Question: On my view I have a button which when pressed pops up a DatePickerDialog. The poppedup dialog has a "Done" button. When I press that button the selected date is populated into an EditText box.
Now, when I press the back button (, it still populates the date in the EditText. How do I dismiss the dialog without returning any value from it.
This is code I've got-
The activity which invokes the fragment:
'''
public class TransactionActivity extends FragmentActivity implements iRibbonMenuCallback {
.....
public void selectDate(View view) {
// This is the method invoked by the button
SelectDateFragment newFragment = new SelectDateFragment();
newFragment.show(getSupportFragmentManager(), "DatePicker");
}
public void populateSetDate(int year, int month, int day) {
// Puts the date in the EditText box
mEdit = (EditText)findViewById(R.id.DateText);
mEdit.setText(month+"/"+day+"/"+year);
}
}
'''
A fragment for the Dialog (based on <URL>:
'''
public class SelectDateFragment extends DialogFragment implements DatePickerDialog.OnDateSetListener {
@Override
public Dialog onCreateDialog(Bundle savedInstanceState) {
final Calendar calendar = Calendar.getInstance();
int yy = calendar.get(Calendar.YEAR);
int mm = calendar.get(Calendar.MONTH);
int dd = calendar.get(Calendar.DAY_OF_MONTH);
return new DatePickerDialog(getActivity(), this, yy, mm, dd);
}
public void onDateSet(DatePicker view, int yy, int mm, int dd) {
// Calls a method on the activity which invokes this fragment
((TransactionActivity)getActivity()).populateSetDate(yy, mm+1, dd);
}
}
'''
There doesn't seem to be a method analogous with onDataSet for handling the case when data was not set.
Is there a way to cancel/dismiss the popped up datepicker without getting it's value?
Thanks.
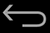
Answer: It looks like there is a bug with Jelybean where the Cancel button isn't working(& hence the back button). This is discussed in <URL>
<URL>.
<URL>. I used his solution and got it to work.